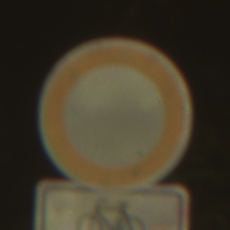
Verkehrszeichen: VerbotFahrzeugeAllerArt
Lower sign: EinspurigeFahrzeugeFrei5
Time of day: SunriseSunset
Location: Outdoor (Nature)
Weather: PartlyCloudy
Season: NotSpecified
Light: Natural